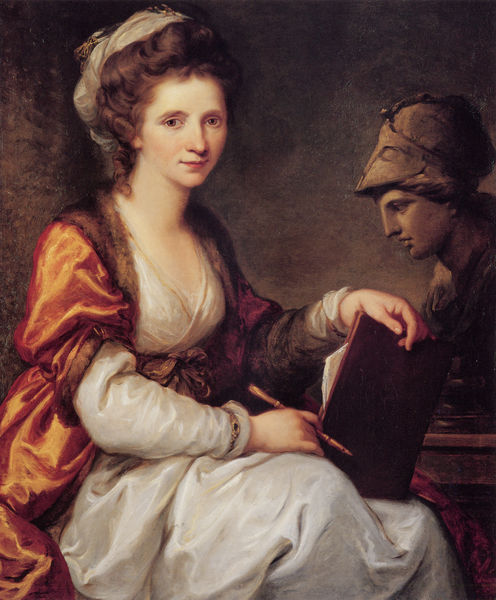
Titel: Selbstbildnis mit der Büste der Minerva
Künstler: Angelika Kauffmann
Standort: Chur
Institution: Bündner Kunstmuseum
Schlagwörter: dunkel, feder, gemälde, hand, kopf, mann, schatten, umhang, weiß, gelb, mädchen, ocker, sitzen, ausschnitt, braun, brust, frau, frisur, grau, haar, hell, hintergrund, kleid, licht, marmor, mund, nase, orange, profil, stirn, tisch, blick, dame, rot, schal, tuch, haube, malerei, schleife, jung, kappe, mütze, wand, arm, augen, falten, gesicht, haarschmuck, kleidung, kragen, pelz, samt, sockel, stein, bildnis, hals, hände, innenraum, portrait, porträt, öl, gewand, haare, mantel, sitzend, kaufmann, mutter, blatt, augenbrauen, dekollte, dekoltee, kinn, locken, poträt, rosa, seide, skulptur, statue, ton, kopfbedeckung, lächeln, taille, dutt, papier, modell, violett, ausdruck, red, white, tafel, dark, painting, woman, kopftuch, büste, homme, malerin, faltenwurf, hochsteckfrisur, plastik, podest, knie, selbstporträt, satin, umgang, antike, buch, unterrock, scheiben, selbstbildnis, helm, kunst, künste, künstlerin, malen, pinsel, göttin, brokat, stift, einband, heft, armband, armreif, seiten, werkstatt, zeichnen, griechisch, frauenbildnis, mappe, dekolltee, hermes, paper, femme, block, skizzenbuch, griffel, skizzen, gaze, malbrett, athene, minerva, cheveux, decoltee, writing, sitzportrait, robe, gewellt, purpur, athena, kriegerin, pallas athene, kauffmann, schriftstellerin, bracelet, organge, unterkleid, pelzbesatz, hintergrung, tagebuch, papiert, angelika, rezeption, stylo, skizzenblock, livre, rort, zeichenbrett, angelika kaufmann, hellas athena, schreibmappe, sebstportrait, dekoltet, kleidu, headdress, malerin#, knie#, armaband, athema, frau angelika kaufman